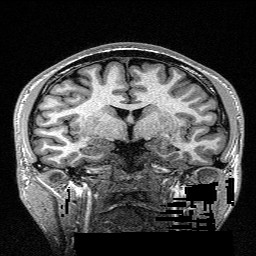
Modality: T1w
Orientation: sagittal
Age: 26
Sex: male